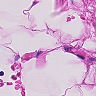
Metastatic tissue present: no